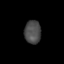
Tissue: lung
Cell type: Epithelial cells
Senescence score: 0.1972
Nuclear area (px): 375
Mean DAPI intensity: 75.179